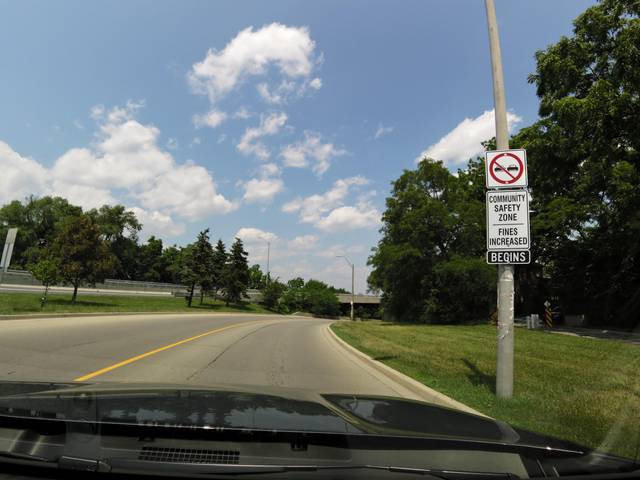
Region: Canada
Coordinates: 43.244, -79.881